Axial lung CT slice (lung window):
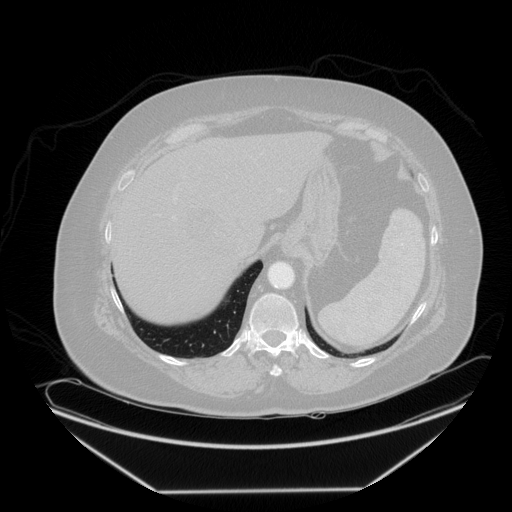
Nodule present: no